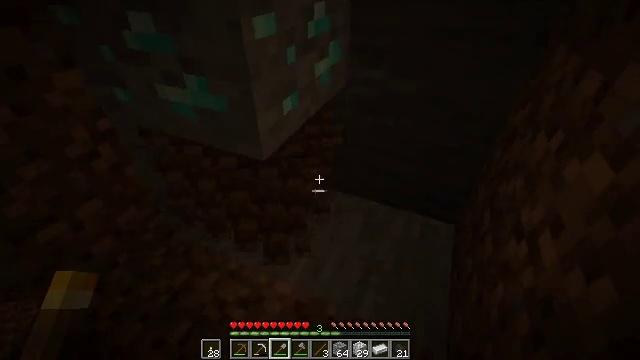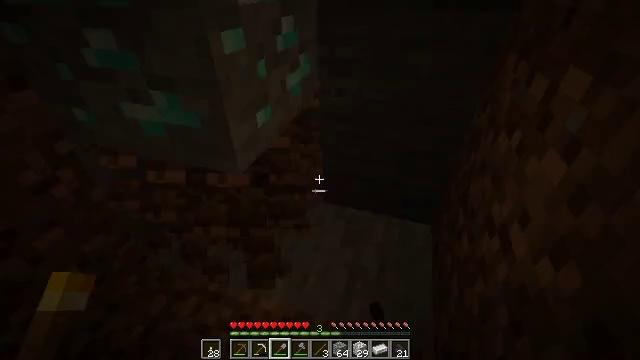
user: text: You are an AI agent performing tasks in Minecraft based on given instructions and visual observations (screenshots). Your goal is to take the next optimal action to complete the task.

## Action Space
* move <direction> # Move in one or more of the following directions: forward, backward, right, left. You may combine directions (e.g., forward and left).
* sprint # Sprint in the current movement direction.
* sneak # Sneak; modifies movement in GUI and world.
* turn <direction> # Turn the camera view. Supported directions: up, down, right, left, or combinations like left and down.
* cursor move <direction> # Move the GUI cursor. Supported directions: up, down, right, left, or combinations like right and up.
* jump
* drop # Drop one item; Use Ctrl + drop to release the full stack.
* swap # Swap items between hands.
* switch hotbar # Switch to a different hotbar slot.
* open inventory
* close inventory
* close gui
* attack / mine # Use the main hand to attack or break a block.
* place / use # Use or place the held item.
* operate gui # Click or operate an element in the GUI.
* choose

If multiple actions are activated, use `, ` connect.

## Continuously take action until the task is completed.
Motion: motion action
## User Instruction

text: Collect granite for building materials.
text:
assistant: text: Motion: turn right and up
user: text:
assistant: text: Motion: no_op